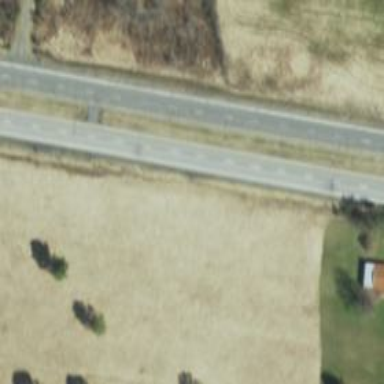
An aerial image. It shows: Asphalt trunk highway.